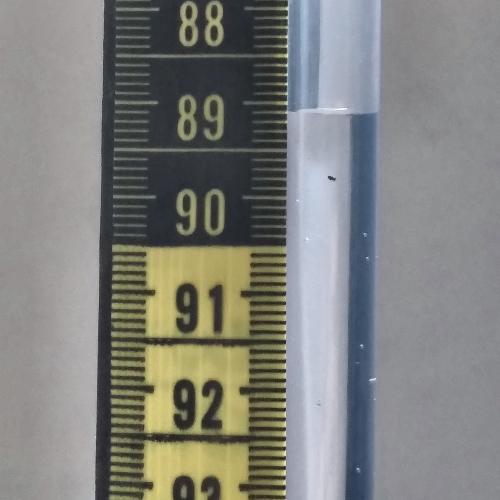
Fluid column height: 89.1 cm